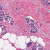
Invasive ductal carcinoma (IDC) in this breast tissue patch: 1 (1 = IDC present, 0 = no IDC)